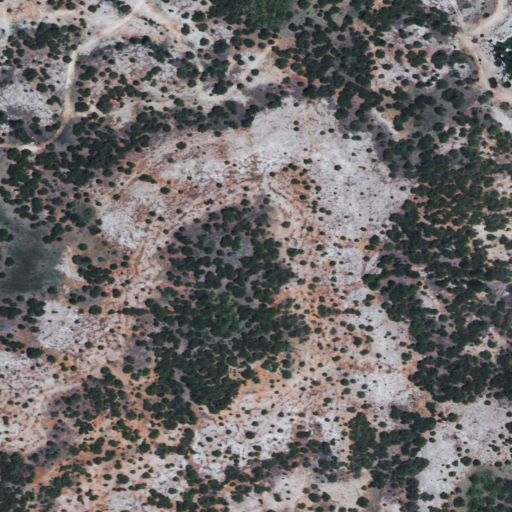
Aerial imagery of mountain in Oklahoma named Haystack Mountain containing only shrub